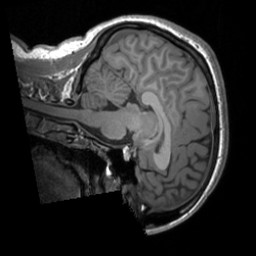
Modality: T1w
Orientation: sagittal
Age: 22
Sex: female
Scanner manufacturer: siemens
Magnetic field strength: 3 T
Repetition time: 1.9 s
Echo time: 0.00226 s